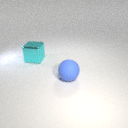
large cyan metal cube to the left of large blue rubber sphere